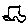
Label: car